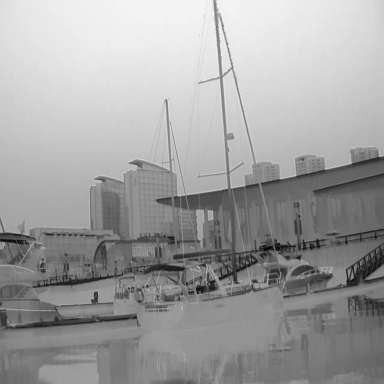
There are three canoes in the infrared image.